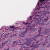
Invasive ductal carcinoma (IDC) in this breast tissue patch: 1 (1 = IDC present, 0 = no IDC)